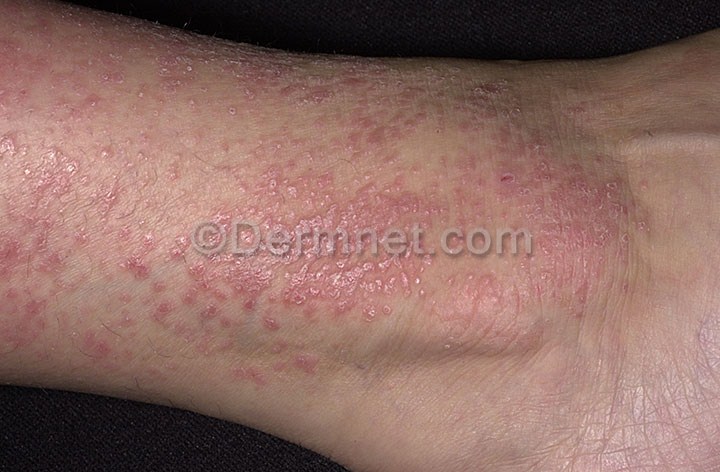
Disease: Nail Fungus and other Nail Disease